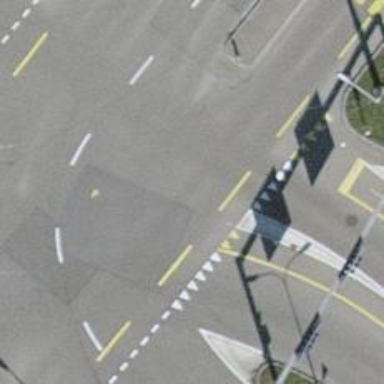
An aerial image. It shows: Road with traffic signals.